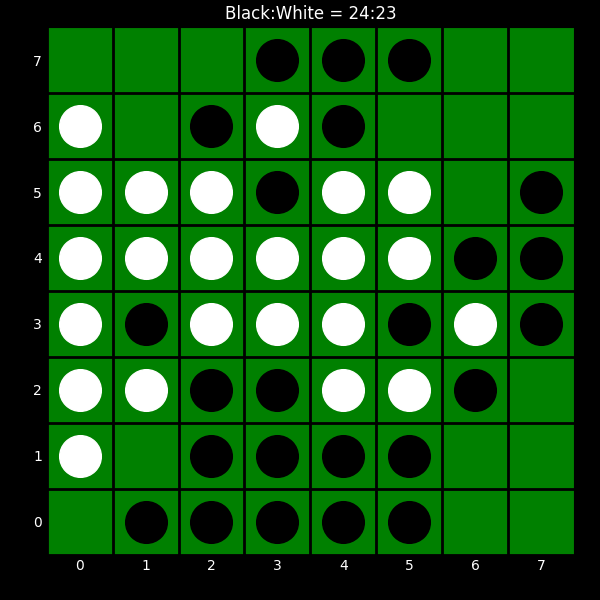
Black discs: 24
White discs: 23